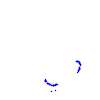
Particle: proton